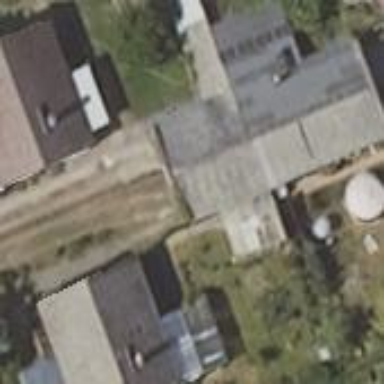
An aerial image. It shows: Group of garages.